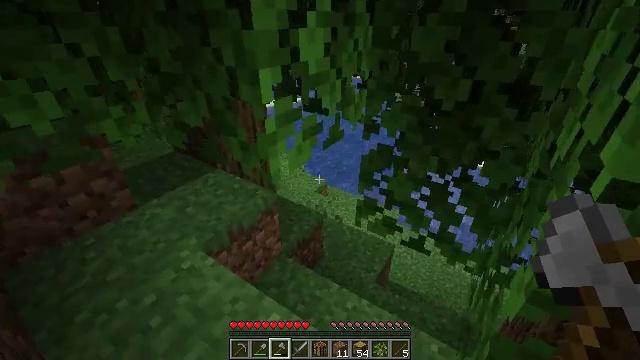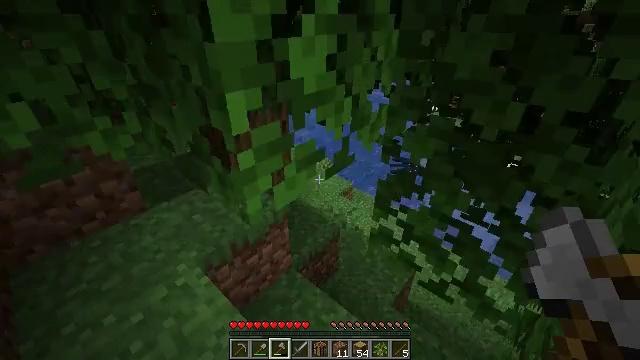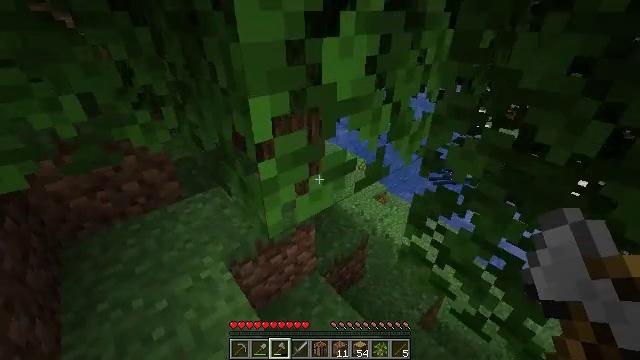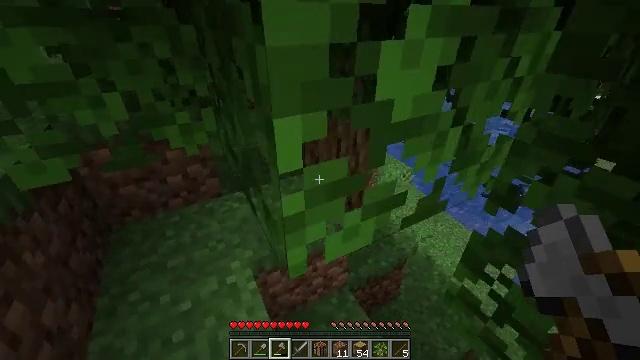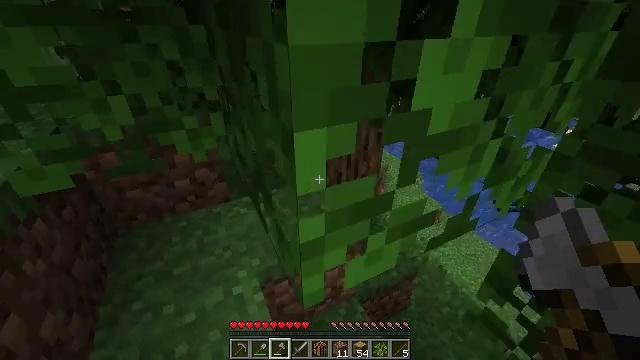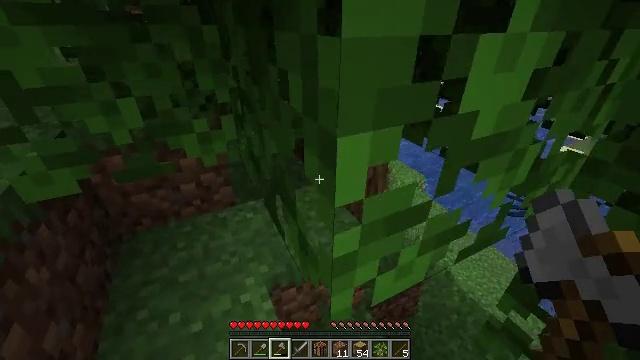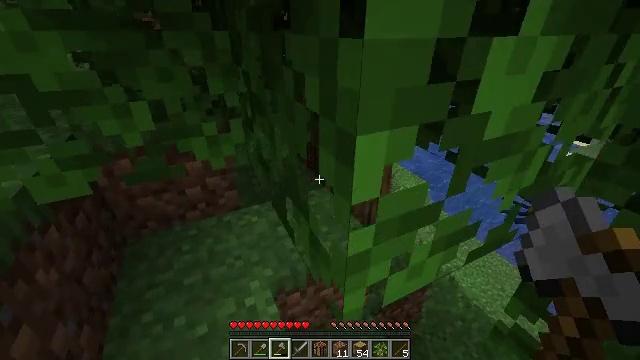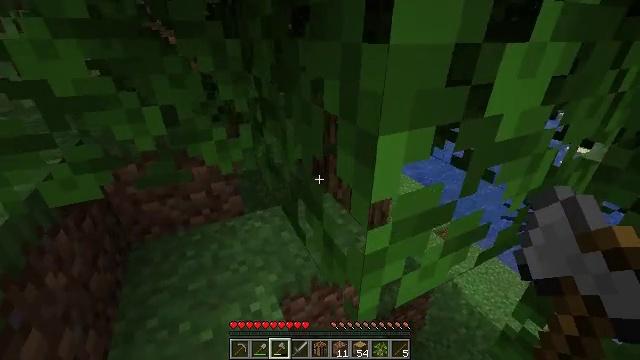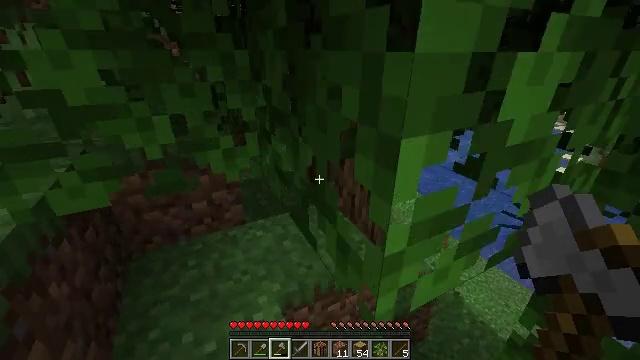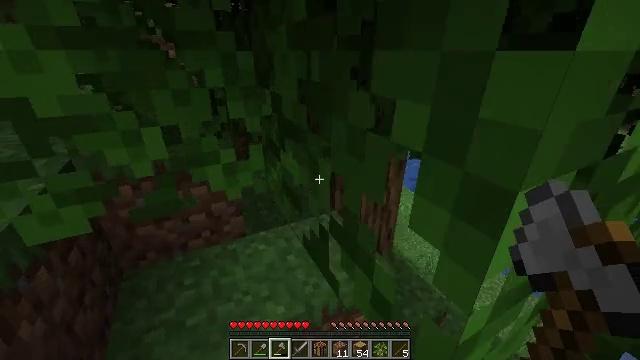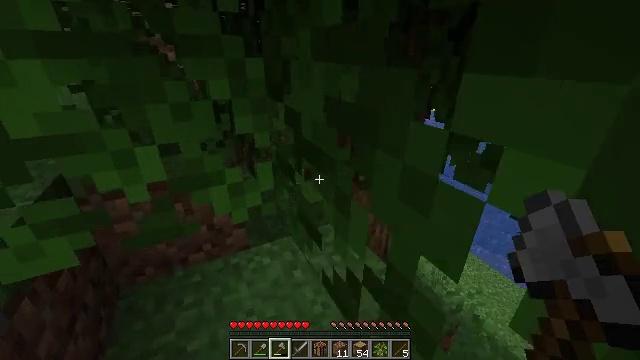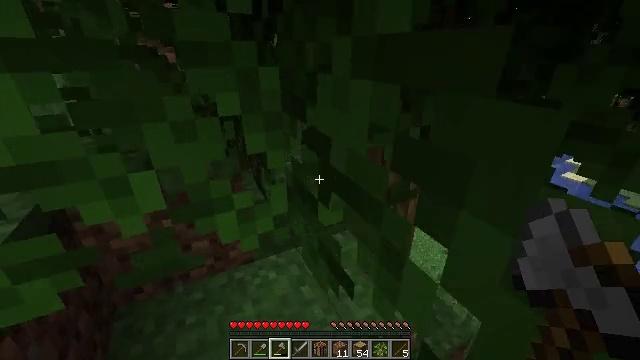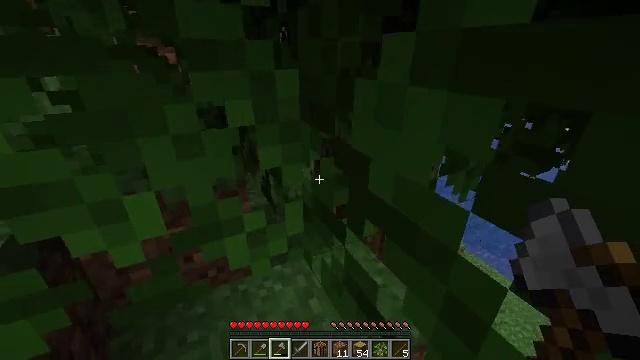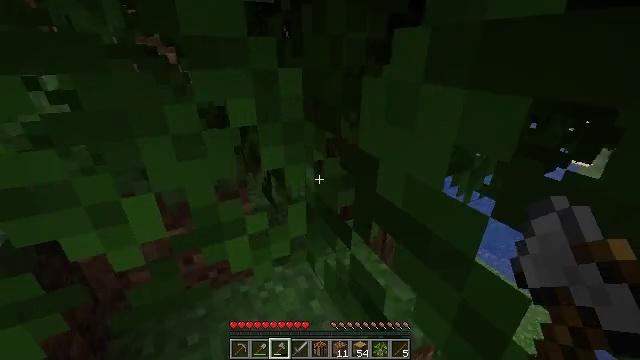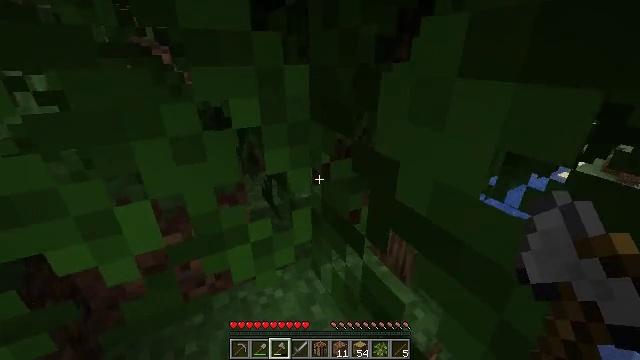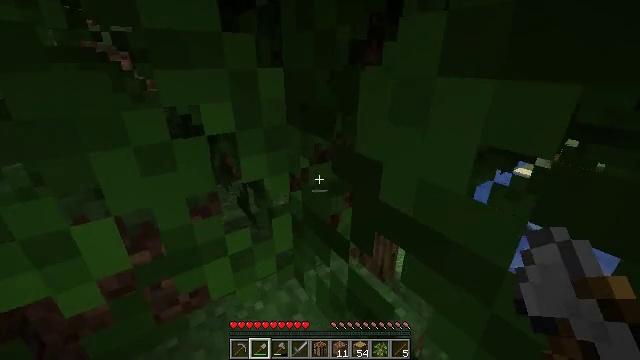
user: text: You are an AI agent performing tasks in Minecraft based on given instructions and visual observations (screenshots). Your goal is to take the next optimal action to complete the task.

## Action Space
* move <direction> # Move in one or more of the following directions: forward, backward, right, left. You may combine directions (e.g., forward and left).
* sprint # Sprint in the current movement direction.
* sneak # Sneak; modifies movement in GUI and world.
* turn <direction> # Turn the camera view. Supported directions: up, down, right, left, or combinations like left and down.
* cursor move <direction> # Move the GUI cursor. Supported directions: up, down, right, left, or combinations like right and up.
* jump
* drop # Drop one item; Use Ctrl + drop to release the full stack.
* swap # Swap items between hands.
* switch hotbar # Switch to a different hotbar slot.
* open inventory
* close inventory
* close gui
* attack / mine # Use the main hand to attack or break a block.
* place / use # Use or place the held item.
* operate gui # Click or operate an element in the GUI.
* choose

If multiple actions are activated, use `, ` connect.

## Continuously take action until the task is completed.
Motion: motion action
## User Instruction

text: Gather oak leaves by attacking.
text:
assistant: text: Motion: move forward, turn left
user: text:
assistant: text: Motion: move forward, turn left
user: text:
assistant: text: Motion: move forward and move left, turn left
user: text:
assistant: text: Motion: move forward and move left, turn left
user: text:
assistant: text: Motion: move forward and move left
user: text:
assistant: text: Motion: move forward and move left, turn up
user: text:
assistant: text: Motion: move forward and move left, turn up
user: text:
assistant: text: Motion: move forward, turn up
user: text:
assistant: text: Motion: move forward
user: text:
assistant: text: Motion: move forward
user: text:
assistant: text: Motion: move forward
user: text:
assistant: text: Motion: no_op
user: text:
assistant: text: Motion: no_op
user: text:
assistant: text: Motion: turn right
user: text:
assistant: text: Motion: turn right and up, switch to hotbar 2
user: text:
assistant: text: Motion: turn right and up, switch to hotbar 2
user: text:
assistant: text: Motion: turn up, attack / mine, switch to hotbar 2
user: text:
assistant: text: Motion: turn up, attack / mine
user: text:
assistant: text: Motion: attack / mine
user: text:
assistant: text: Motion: attack / mine
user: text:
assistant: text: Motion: turn right, attack / mine
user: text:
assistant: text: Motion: turn right, attack / mine
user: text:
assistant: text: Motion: turn right, attack / mine
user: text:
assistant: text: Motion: move forward, attack / mine
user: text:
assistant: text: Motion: move forward, attack / mine
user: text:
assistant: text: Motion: move forward, attack / mine
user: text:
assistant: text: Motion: attack / mine